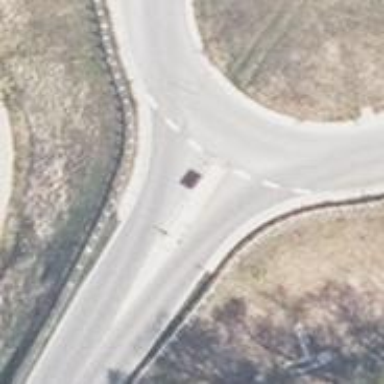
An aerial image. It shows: Road with "give way" sign.